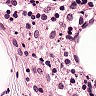
Metastatic tissue present: no